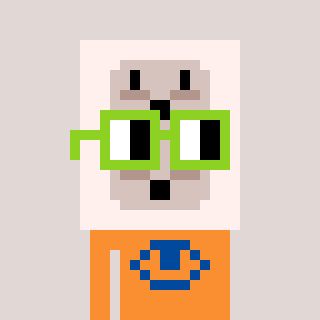
a pixel art character with square light green glasses, a outlet-shaped head and a orange-colored body on a warm background